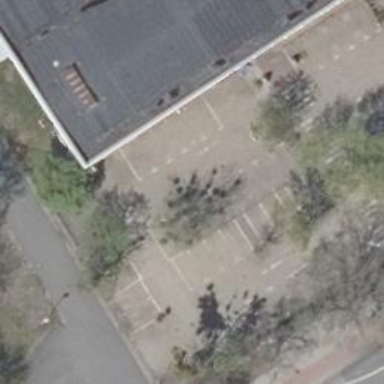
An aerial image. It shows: Parking aisle designated as service road.